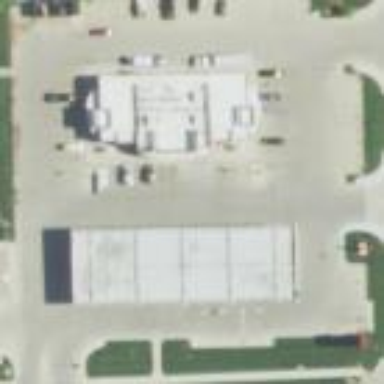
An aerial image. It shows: Fuel station.